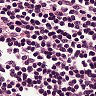
Metastatic tissue present: no